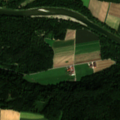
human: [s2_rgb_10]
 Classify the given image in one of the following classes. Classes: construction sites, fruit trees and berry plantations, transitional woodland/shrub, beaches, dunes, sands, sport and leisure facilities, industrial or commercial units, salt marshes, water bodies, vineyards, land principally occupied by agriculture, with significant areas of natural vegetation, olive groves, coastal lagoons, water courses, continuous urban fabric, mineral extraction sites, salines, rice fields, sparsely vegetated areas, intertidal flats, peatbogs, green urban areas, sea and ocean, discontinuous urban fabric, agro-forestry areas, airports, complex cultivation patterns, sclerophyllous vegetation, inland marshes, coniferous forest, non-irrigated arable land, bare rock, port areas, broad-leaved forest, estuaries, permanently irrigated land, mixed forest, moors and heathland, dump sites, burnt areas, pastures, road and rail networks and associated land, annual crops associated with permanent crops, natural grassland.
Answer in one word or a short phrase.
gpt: non-irrigated arable land, mixed forest